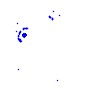
Particle: pion